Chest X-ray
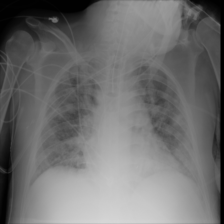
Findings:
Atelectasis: negative
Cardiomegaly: negative
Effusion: negative
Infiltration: positive
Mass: negative
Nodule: negative
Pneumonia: negative
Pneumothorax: negative
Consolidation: negative
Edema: negative
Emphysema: negative
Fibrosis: negative
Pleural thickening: negative
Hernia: negative